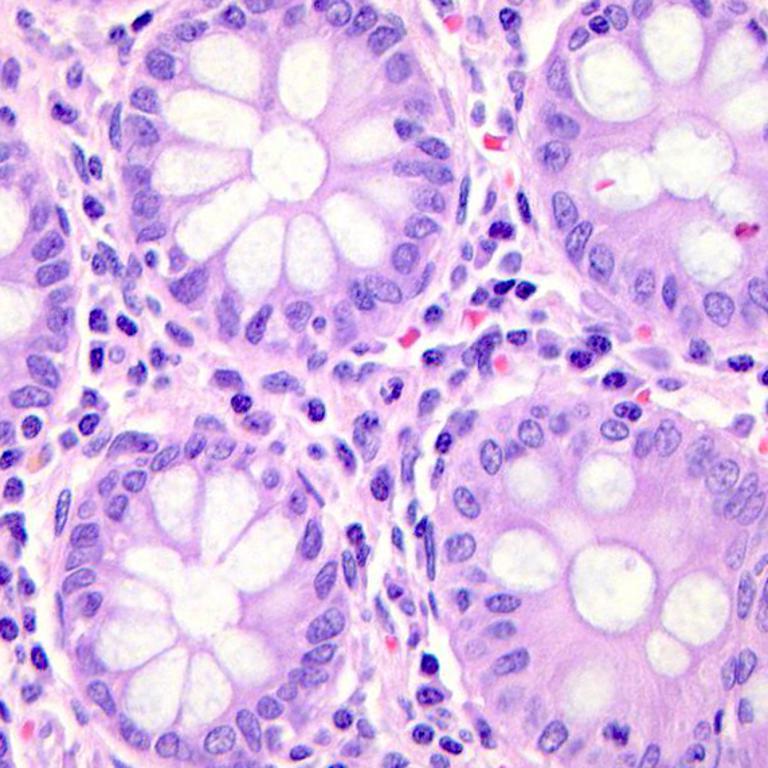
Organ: colon
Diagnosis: benign